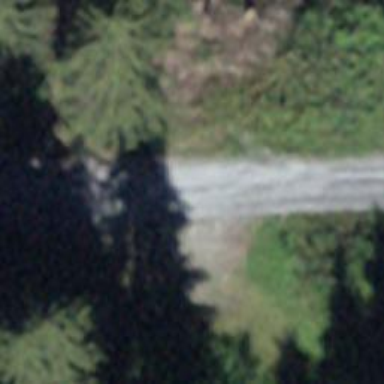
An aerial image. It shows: Guidepost providing information.